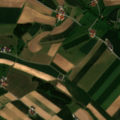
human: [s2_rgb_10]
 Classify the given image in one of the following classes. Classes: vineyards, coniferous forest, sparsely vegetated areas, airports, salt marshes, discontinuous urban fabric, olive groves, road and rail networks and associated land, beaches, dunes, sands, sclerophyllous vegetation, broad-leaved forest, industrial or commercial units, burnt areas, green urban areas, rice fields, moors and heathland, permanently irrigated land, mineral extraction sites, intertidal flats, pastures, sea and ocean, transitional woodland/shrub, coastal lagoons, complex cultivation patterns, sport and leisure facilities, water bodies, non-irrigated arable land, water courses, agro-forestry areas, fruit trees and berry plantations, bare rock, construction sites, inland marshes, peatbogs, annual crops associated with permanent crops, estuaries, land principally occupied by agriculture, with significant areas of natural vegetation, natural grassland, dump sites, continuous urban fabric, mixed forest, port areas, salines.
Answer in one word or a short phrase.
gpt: non-irrigated arable land, complex cultivation patterns, land principally occupied by agriculture, with significant areas of natural vegetation